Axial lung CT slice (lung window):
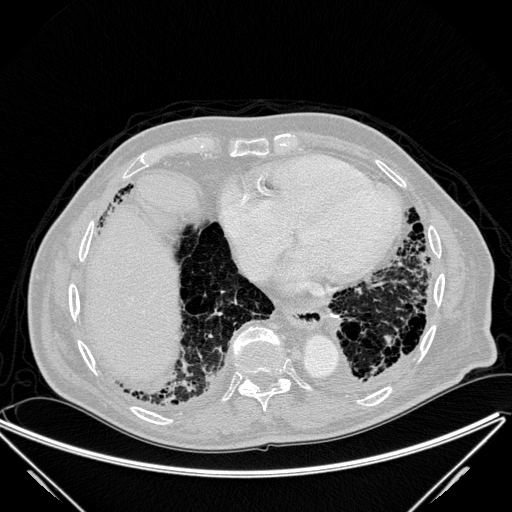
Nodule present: no